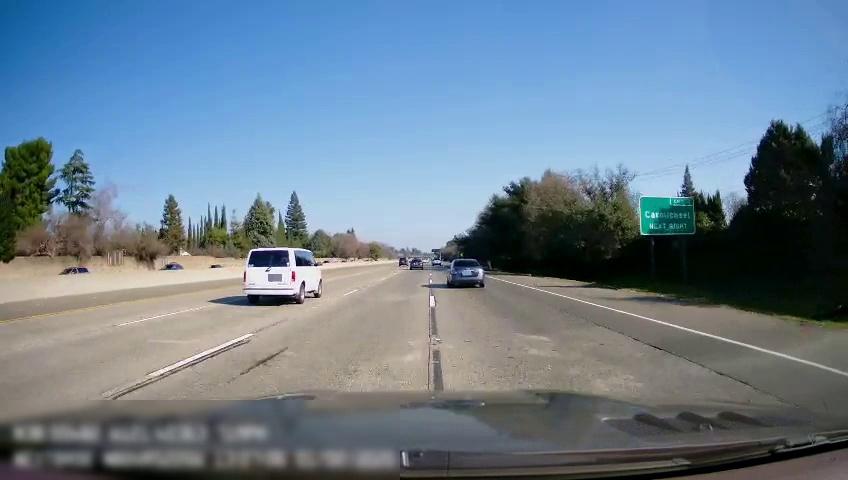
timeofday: Day
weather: Sunny
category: Drivable Space
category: Vehicles | SUV
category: Vehicles | Van
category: Vehicles | Car
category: Vehicles | Car
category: Vehicles | Car
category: Vehicles | Car
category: Vehicles | SUV
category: Lanes | Current Lane
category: Lanes | Alternate Lane
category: Lanes | Alternate Lane
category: Lanes | Alternate Lane
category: Lanes | Alternate Lane
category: Lanes | Alternate Lane
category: Traffic | Signs